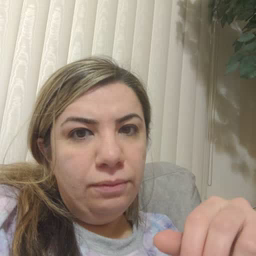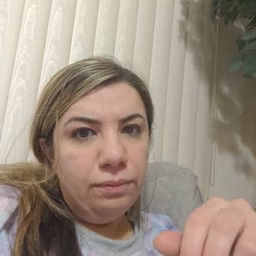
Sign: uncle